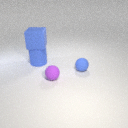
small purple rubber sphere to the left of small blue rubber sphere